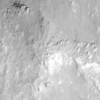
Label: not_dusty